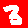
Digit: 3